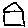
Label: house